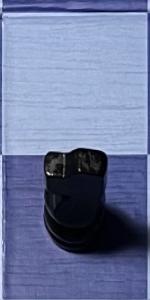
Label: Knight_Black